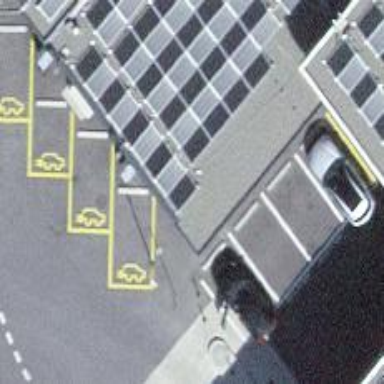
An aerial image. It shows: Charging station.